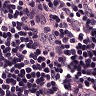
Metastatic tissue present: no